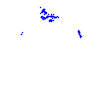
Particle: proton